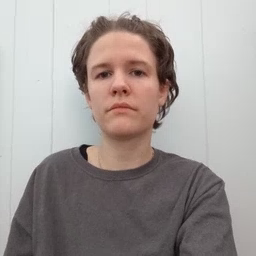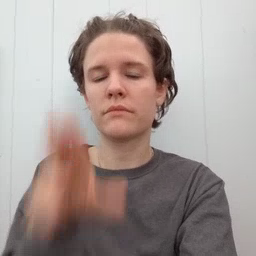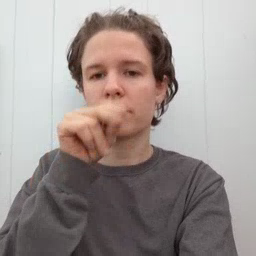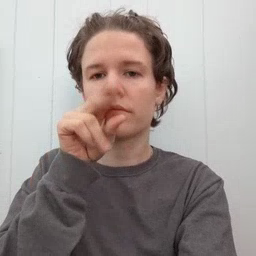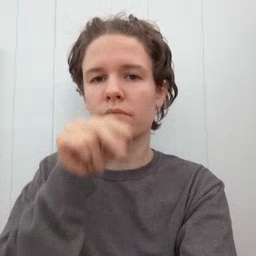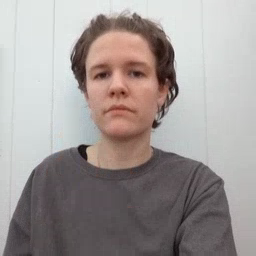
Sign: duck